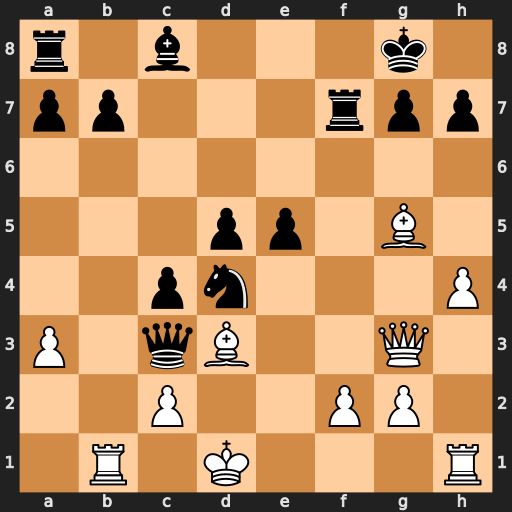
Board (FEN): r1b3k1/pp3rpp/8/3pp1B1/2pn3P/P1qB2Q1/2P2PP1/1R1K3R
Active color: w
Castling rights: -
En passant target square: -
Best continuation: Bxh7+ Kxh7 Qxc3